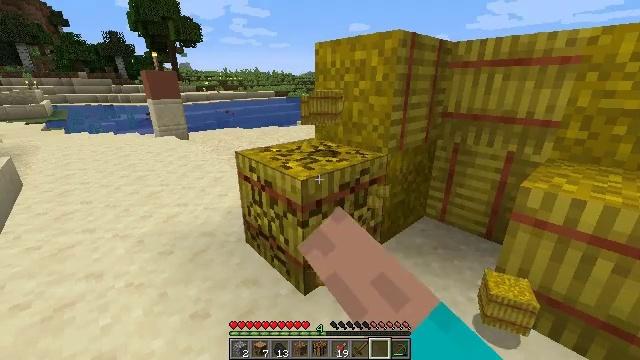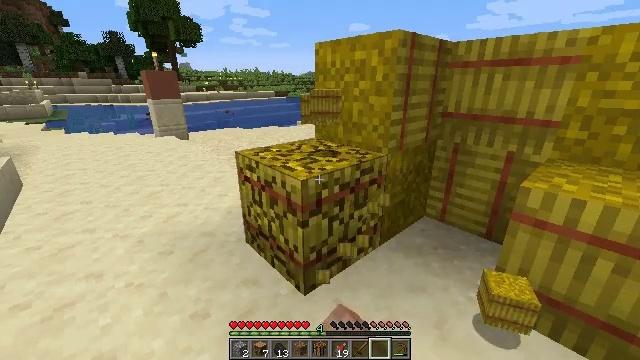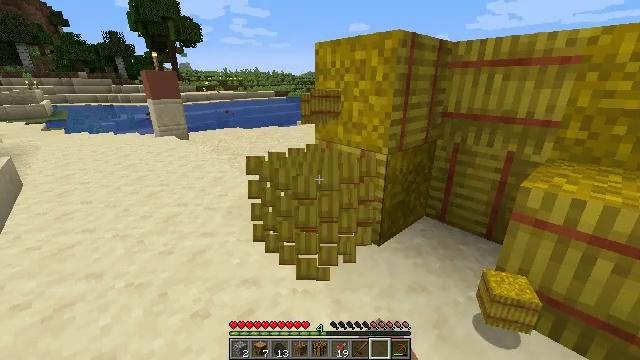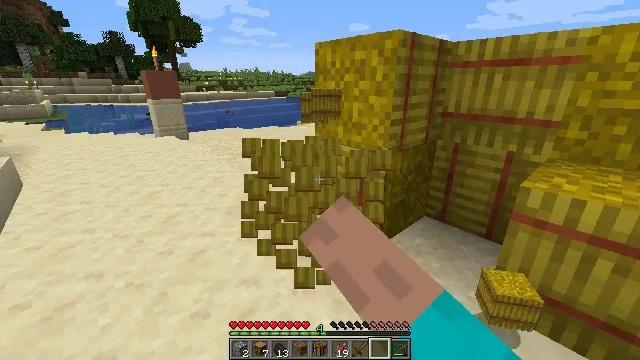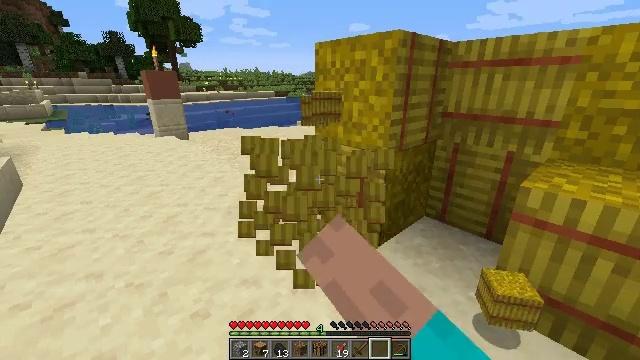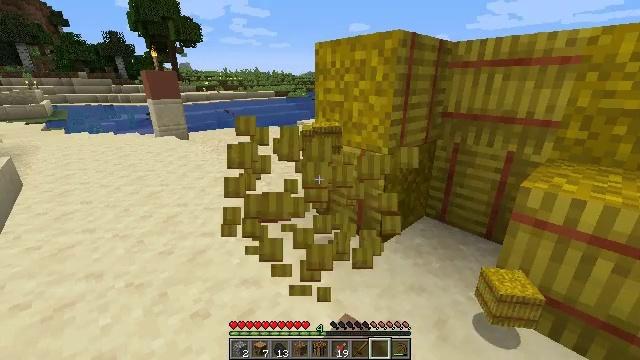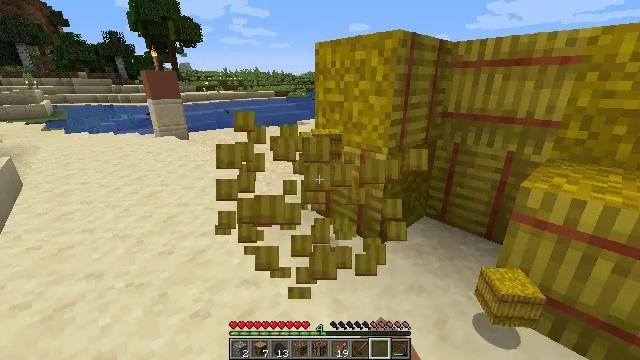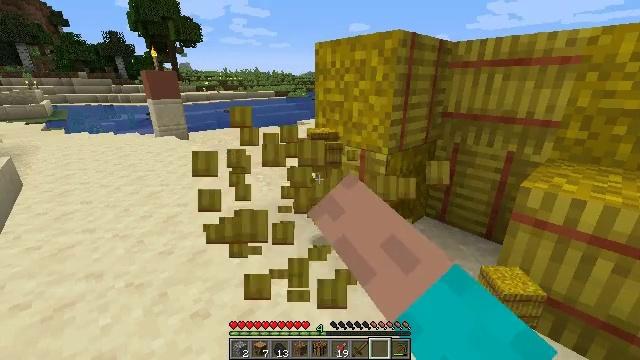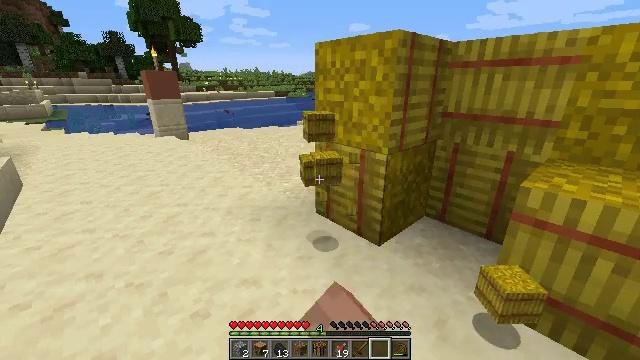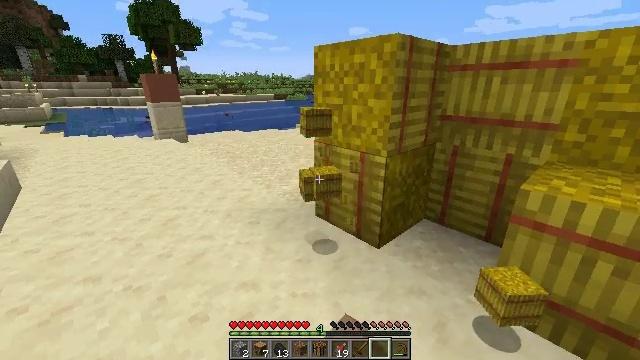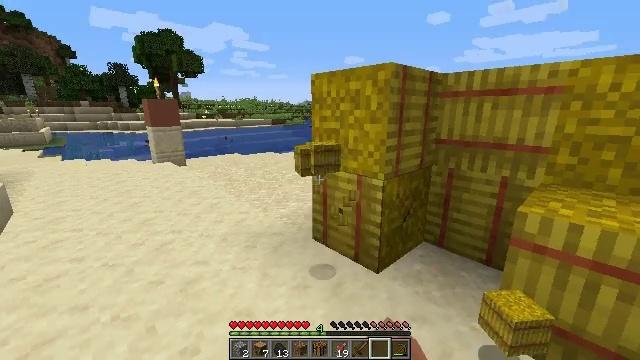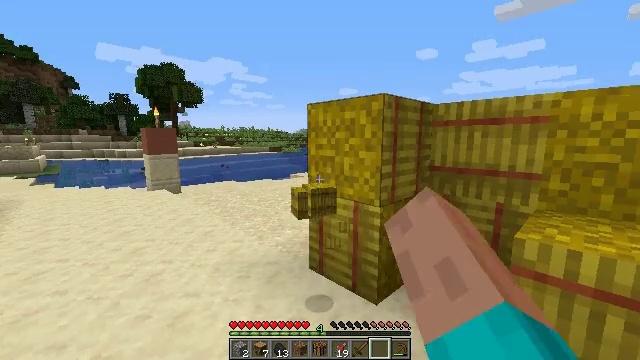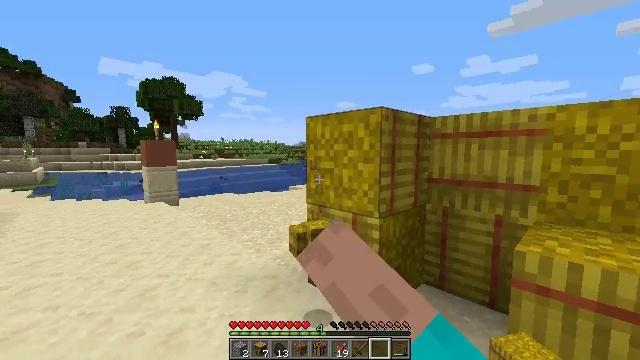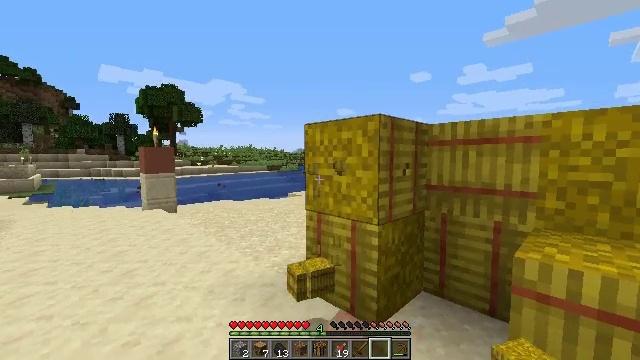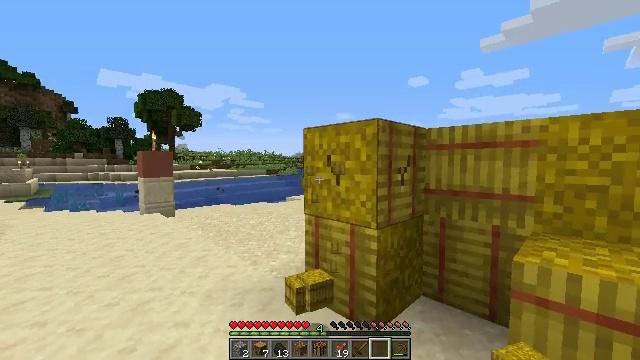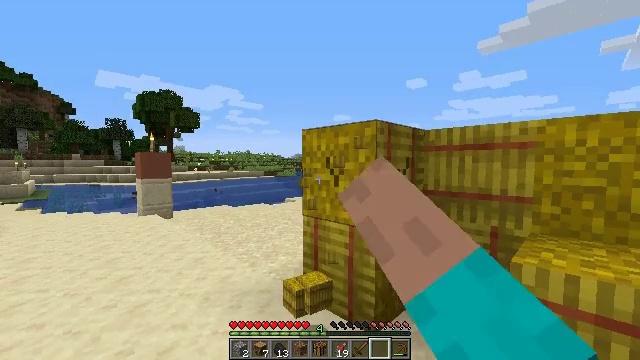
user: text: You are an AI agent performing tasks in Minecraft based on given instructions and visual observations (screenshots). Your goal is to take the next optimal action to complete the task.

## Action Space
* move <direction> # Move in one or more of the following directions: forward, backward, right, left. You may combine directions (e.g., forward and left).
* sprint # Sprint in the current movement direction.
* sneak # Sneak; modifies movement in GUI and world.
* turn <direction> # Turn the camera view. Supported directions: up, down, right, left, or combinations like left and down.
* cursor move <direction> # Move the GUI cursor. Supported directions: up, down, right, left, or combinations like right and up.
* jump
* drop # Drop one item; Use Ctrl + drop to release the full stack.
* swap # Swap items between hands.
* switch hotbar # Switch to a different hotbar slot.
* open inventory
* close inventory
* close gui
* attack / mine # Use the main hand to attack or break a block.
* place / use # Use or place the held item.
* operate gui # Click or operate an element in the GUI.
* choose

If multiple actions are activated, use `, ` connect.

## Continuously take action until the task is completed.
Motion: motion action
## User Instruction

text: Break the hay block to collect it.
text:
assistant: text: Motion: attack / mine
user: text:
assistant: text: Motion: attack / mine
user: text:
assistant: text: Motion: attack / mine
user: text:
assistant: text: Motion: attack / mine
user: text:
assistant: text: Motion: attack / mine
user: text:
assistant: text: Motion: attack / mine
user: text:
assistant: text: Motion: attack / mine
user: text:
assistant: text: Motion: attack / mine
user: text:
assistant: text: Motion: attack / mine
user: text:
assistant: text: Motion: turn up, attack / mine
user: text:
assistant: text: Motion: turn up, attack / mine
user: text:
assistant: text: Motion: turn up, attack / mine
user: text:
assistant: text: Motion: turn up, attack / mine
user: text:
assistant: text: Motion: attack / mine
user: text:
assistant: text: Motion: attack / mine
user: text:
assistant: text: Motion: attack / mine
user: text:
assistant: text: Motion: attack / mine
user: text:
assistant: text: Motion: attack / mine
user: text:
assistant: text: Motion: attack / mine
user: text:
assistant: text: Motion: turn right, attack / mine
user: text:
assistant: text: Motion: turn right, attack / mine
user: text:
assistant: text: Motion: turn right, attack / mine
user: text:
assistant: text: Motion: attack / mine
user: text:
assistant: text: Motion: turn right, attack / mine
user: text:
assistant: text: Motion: attack / mine
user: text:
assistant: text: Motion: attack / mine
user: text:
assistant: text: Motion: attack / mine
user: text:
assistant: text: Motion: attack / mine
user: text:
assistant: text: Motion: turn down, attack / mine
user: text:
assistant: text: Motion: turn down, attack / mine